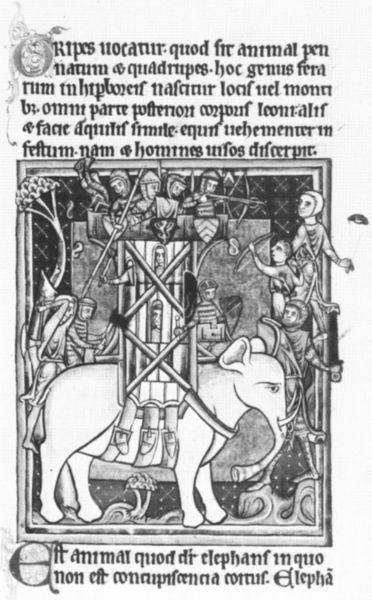
Titel: Bestiarium
Institution: Oxford, Bodleian Library
Schlagwörter: menschen, grau, ohren, sattel, sitz, bogen, krieg, soldaten, verzierung, buch, druck, wappen, mittelalter, krieger, pfeil, elefant, schilde, gurte, trompentenartiger rüssel